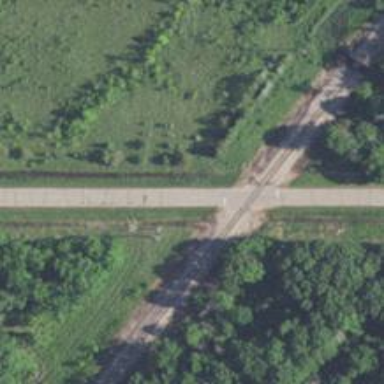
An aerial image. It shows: Level crossing along the railway.